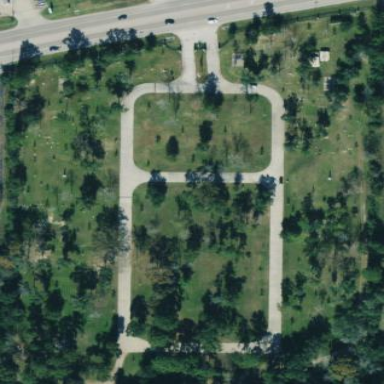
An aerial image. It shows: Cemetery.